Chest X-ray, PA view. Patient: 66 years old, sex F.
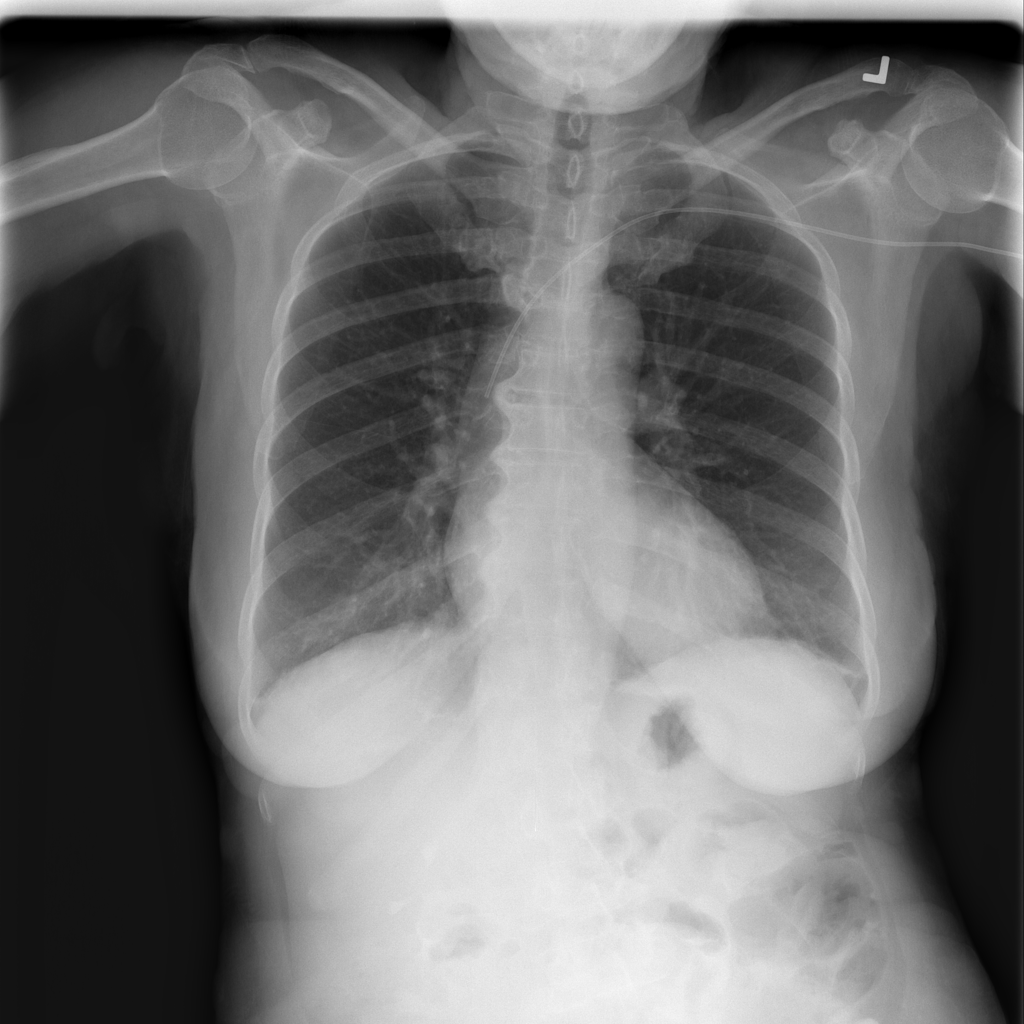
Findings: Atelectasis, Infiltration